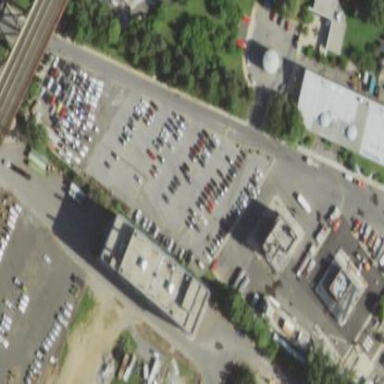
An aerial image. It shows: Parking area with surface.